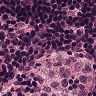
Metastatic tissue present: no